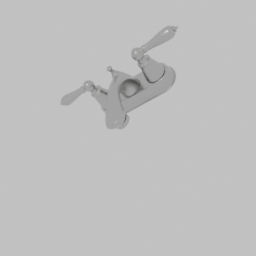
Label: appliances